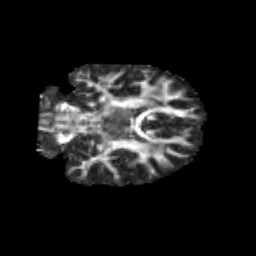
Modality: FA
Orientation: coronal
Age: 13
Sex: male
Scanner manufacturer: siemens
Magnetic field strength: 3 T
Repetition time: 3.8 s
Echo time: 0.07 s